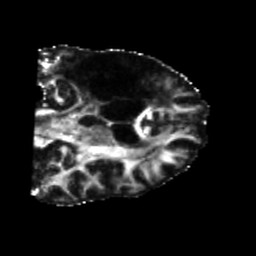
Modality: FA
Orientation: coronal
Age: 60
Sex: male
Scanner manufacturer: siemens
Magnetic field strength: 3 T
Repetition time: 5.25 s
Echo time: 0.08 s